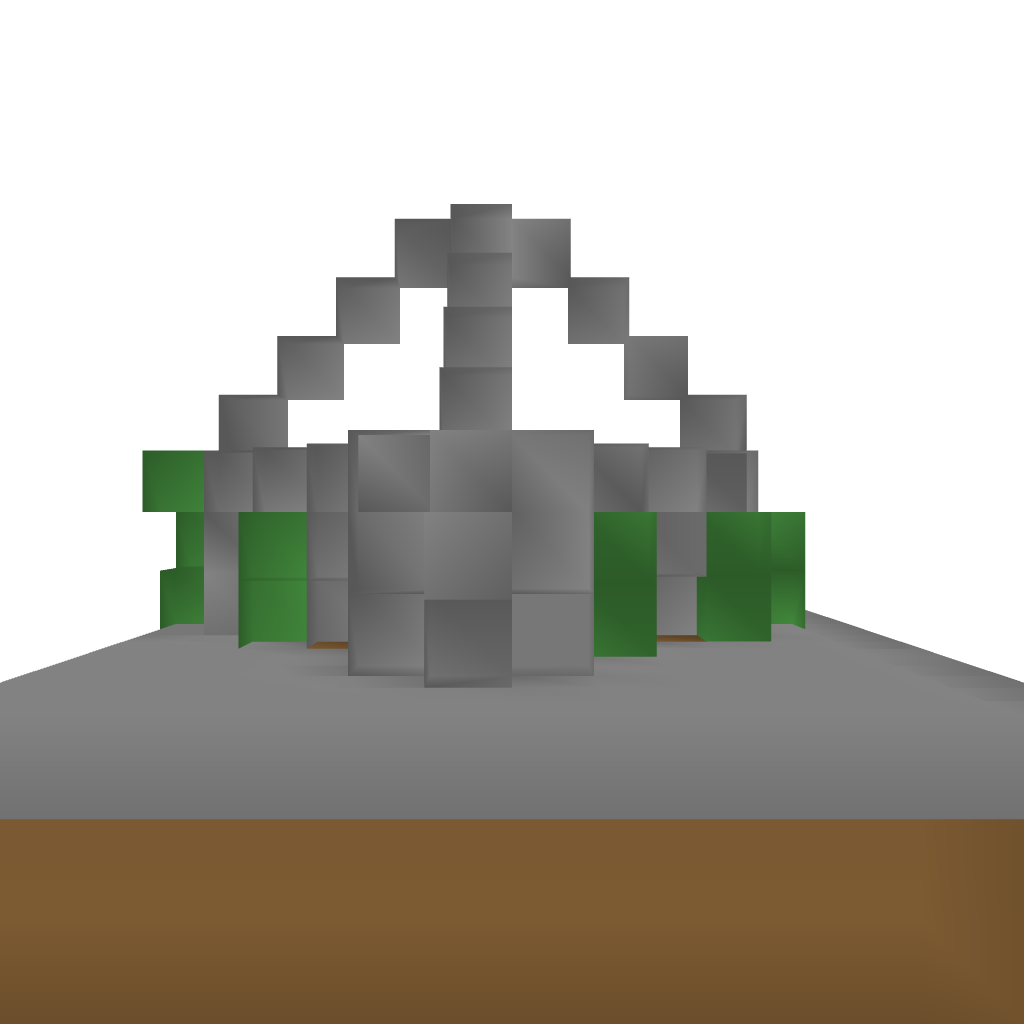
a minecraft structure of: Lost Temple [Small] bad low quality